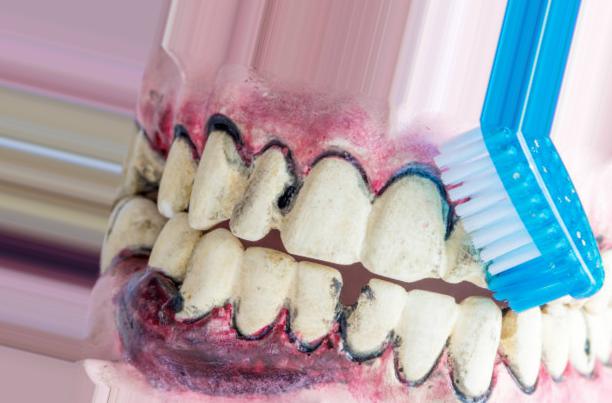
Condition: Caries